Field crop: maize
Growth stage: 2
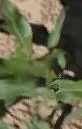
Species: maize